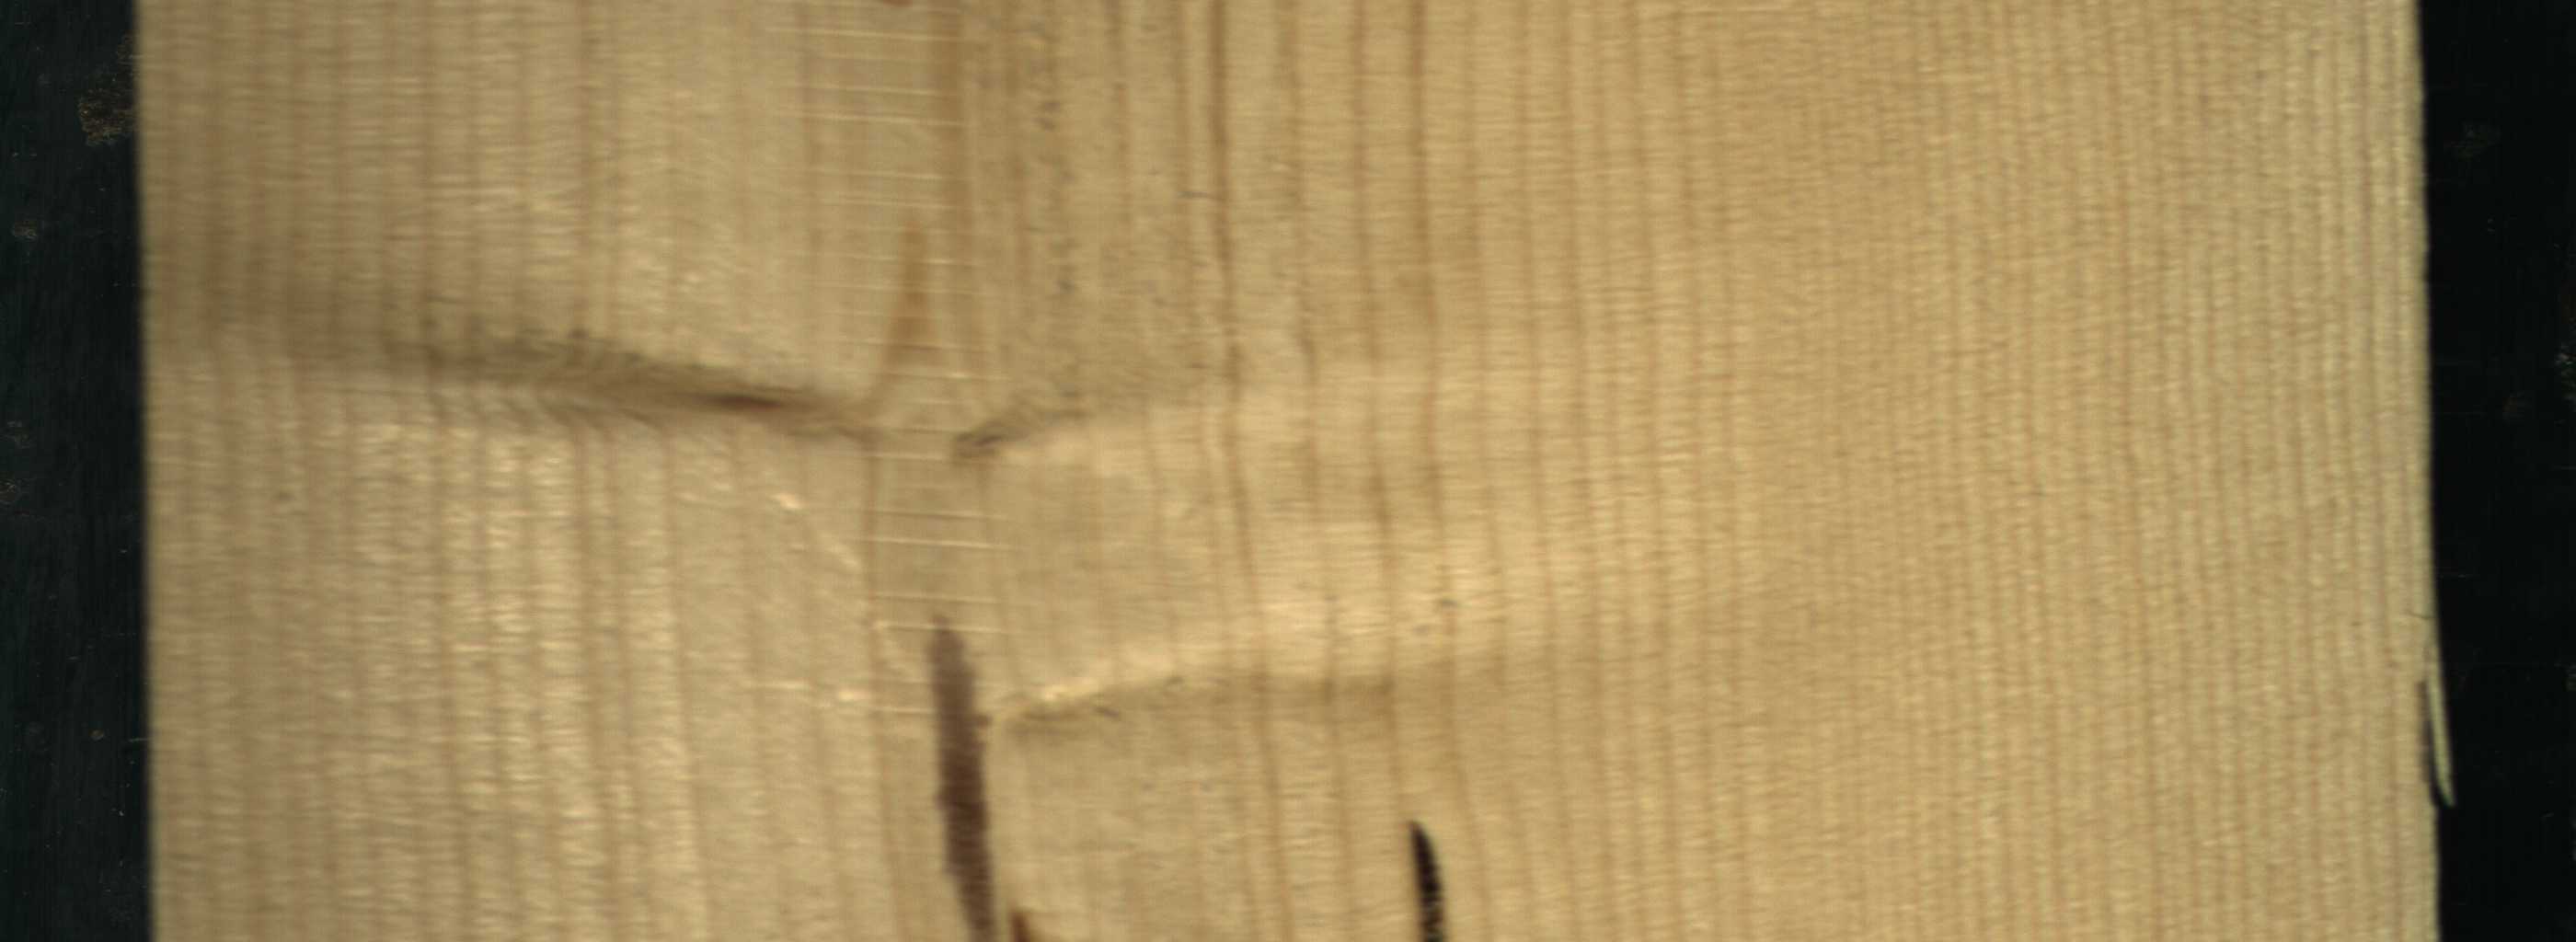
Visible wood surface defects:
Marrow
resin
Live_Knot